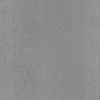
Atmospheric dust classification: dusty